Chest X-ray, AP view. Patient: 68 years old, sex F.
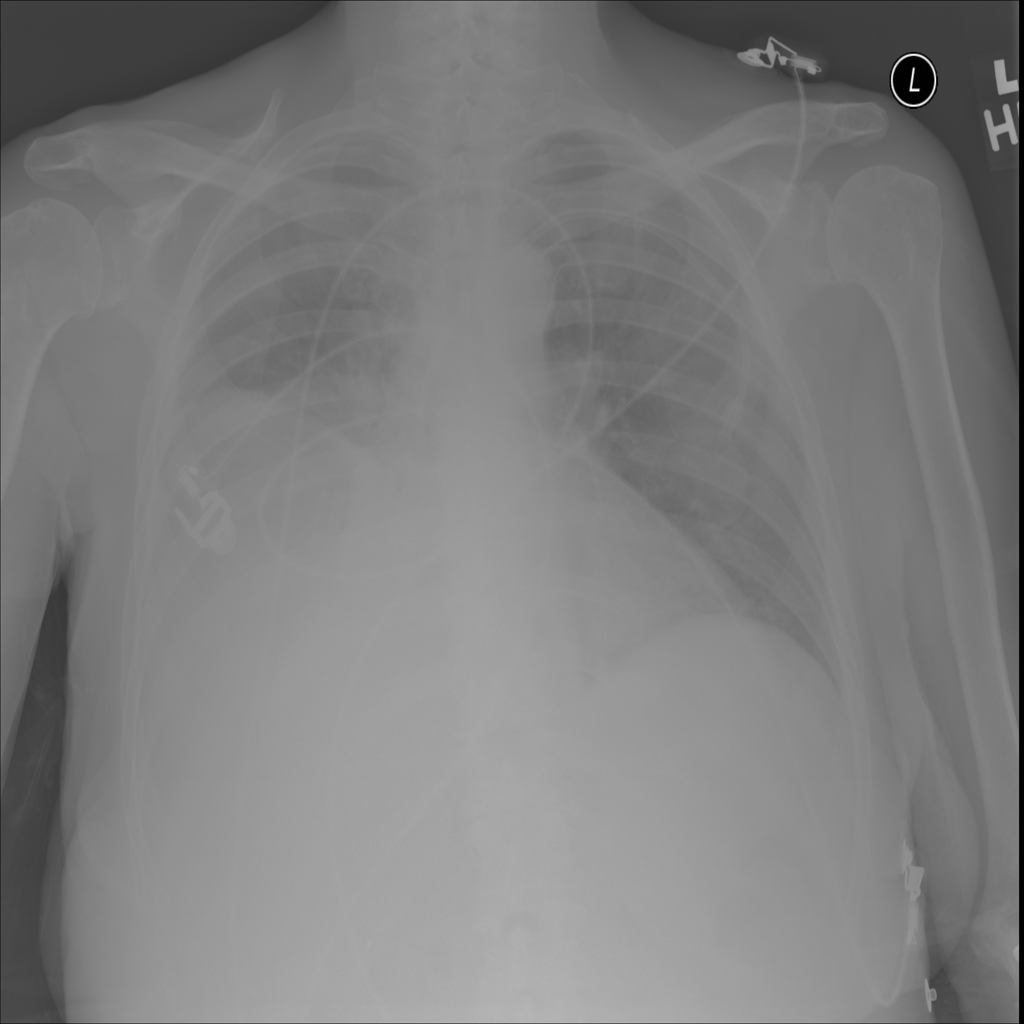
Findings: Effusion